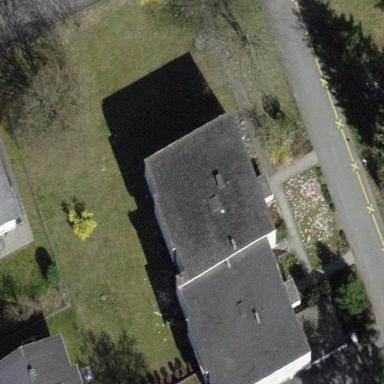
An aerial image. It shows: Residential building.